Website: walmart
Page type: payment
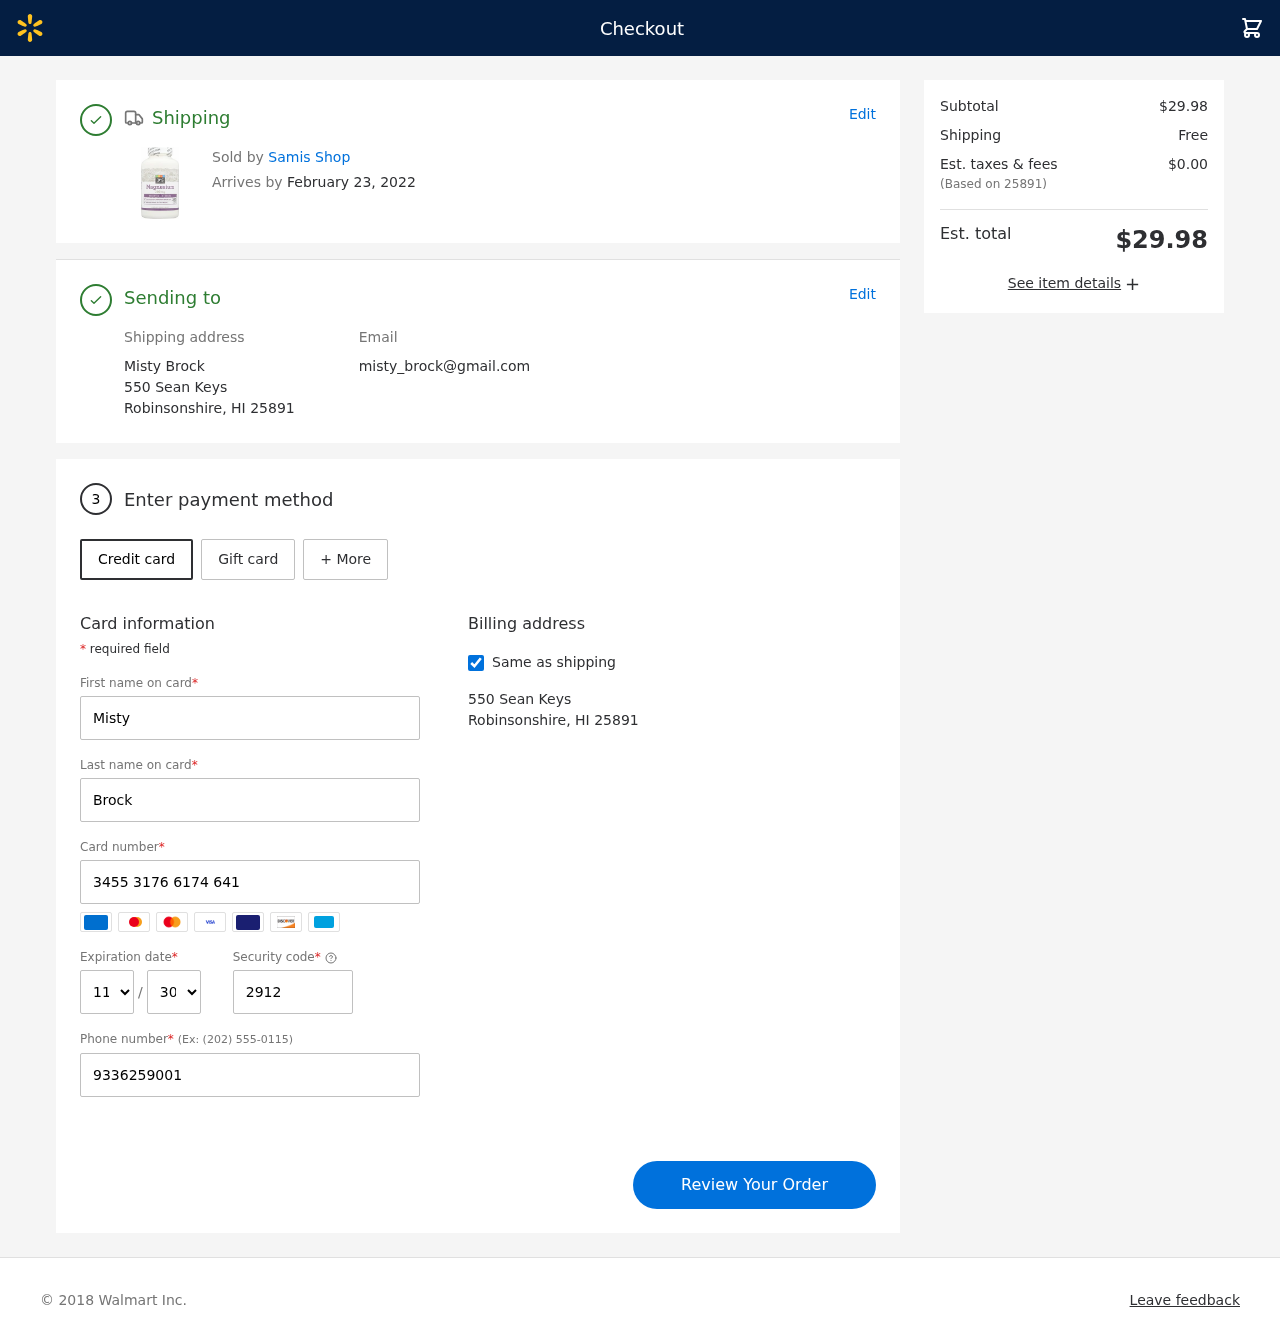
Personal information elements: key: PII_CARD_CVV
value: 2912
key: PII_CARD_EXPIRY_MONTH
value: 11
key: PII_CARD_EXPIRY_YEAR
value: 30
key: PII_CARD_NUMBER
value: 3455 3176 6174 641
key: PII_CITY_STATE_ZIP
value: Robinsonshire, HI 25891
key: PII_EMAIL
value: misty_brock@gmail.com
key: PII_FIRSTNAME
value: Misty
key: PII_FULLNAME
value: Misty Brock
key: PII_LASTNAME
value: Brock
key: PII_PHONE
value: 9336259001
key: PII_POSTCODE
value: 25891
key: PII_STREET
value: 550 Sean Keys
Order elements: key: ORDER_DELIVERY_DATE
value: February 23, 2022
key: ORDER_SUBTOTAL
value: $29.98
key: ORDER_SHIPPING_COST
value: Free
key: ORDER_TAX
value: $0.00
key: ORDER_TOTAL
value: $29.98